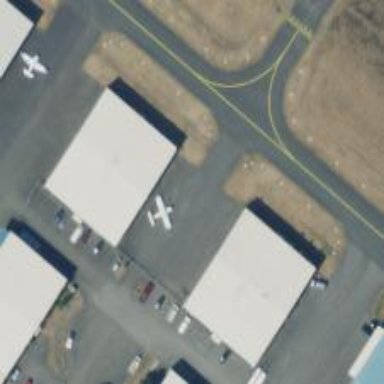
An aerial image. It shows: Hangar located at airport.